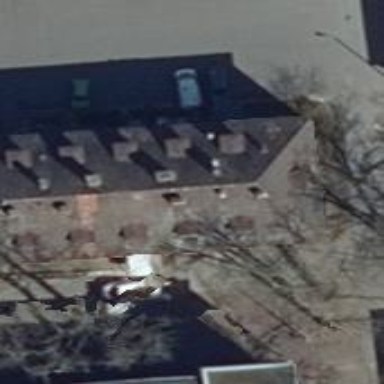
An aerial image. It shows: Hospital building with hipped red roof.